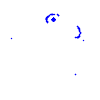
Particle: proton